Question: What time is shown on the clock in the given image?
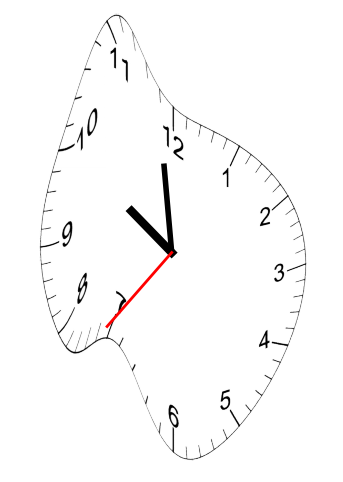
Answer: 09:58:36